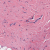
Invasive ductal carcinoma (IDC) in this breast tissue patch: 0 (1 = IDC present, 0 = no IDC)